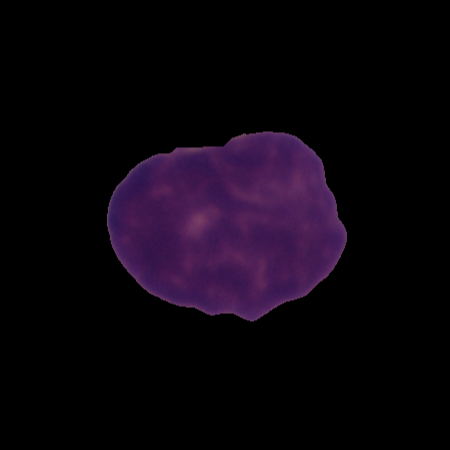
Label: cancer